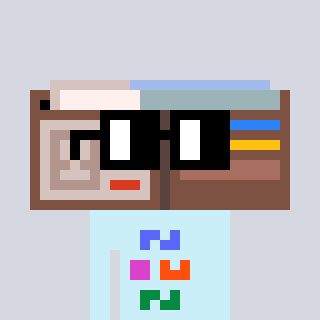
a pixel art character with square black glasses, a wallet-shaped head and a cold-colored body on a cool background